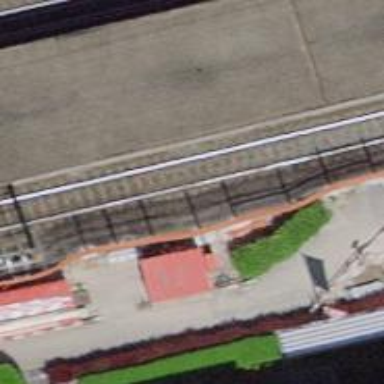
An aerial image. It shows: Public transport stop position along the railway.